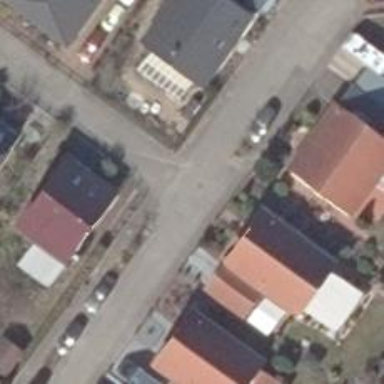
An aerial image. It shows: Living street.